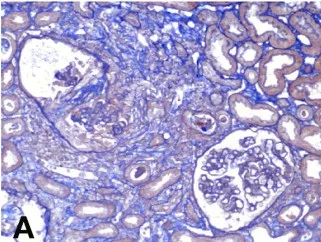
Light micrographs. Masson.
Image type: pathology (masson_trichrome)